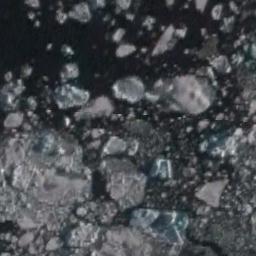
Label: sea_ice